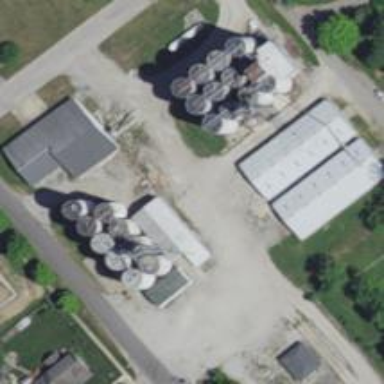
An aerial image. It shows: Silo.